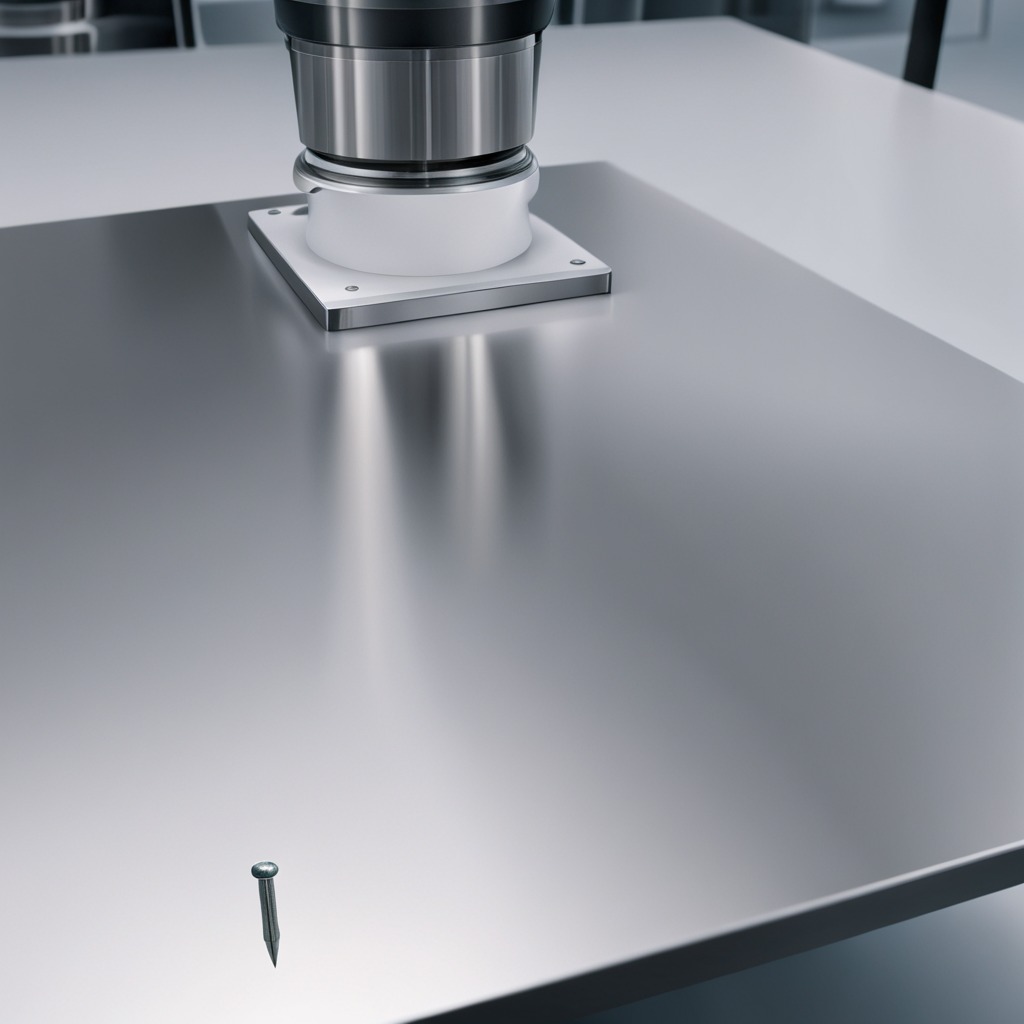
An iron nail is lying on a stainless steel table in a high-end prototyping lab.